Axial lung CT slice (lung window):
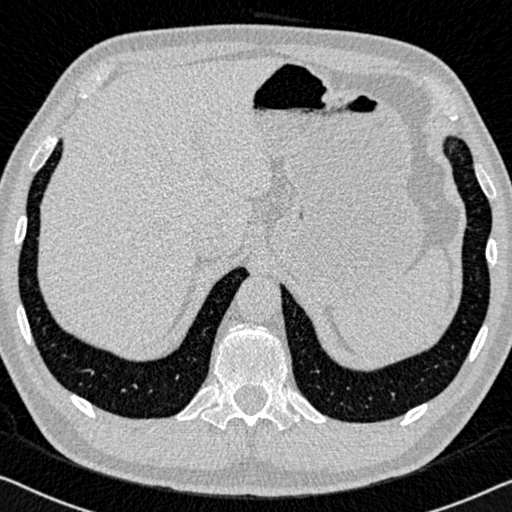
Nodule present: no